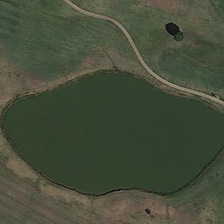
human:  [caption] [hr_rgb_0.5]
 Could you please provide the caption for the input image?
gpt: several green trees and meadows are around a pond .

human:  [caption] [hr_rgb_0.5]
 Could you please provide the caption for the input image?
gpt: several green trees and meadows are around a pond .

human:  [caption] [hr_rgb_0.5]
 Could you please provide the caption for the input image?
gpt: several green trees and meadows are around a pond .

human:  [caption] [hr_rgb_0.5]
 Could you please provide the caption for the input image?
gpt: several green trees and meadows are around a pond .

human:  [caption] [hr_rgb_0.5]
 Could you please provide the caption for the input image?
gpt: several green trees and meadows are around a pond .